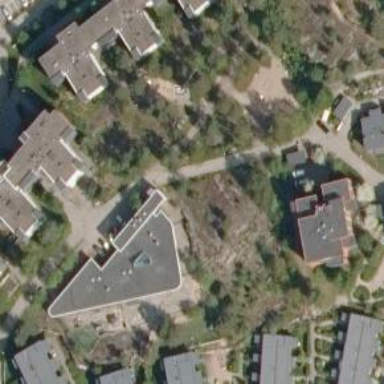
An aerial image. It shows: Kindergarten.